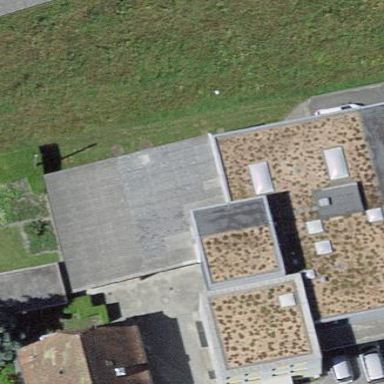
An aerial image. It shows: Building with tile roof.